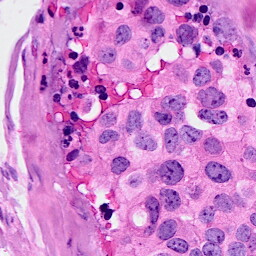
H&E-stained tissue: Breast